Question: In the below posted code, is how I am customizing my 'Dialog'. But the contents that should fill the 'Dialog' are misplaced or are not in its respective position of the 'Dialog'. For an example, the word "Report" should be placed at the upper part of the 'dialog' along with the 'icon', but as you see in the image, they are placed under the line that separated the upper part of the 'title' and the 'icon' and the rest of the 'dialog'. how to correct it?
Please have a look at the image of the output and the code as well.
JavaCode:
'''
Dialog reportAlertDialog = new Dialog(MeetingPointFix.this);
LayoutInflater reportAlertDialogLayoutInflater = LayoutInflater.from(getApplicationContext());
View reportAlertDialogInflatedView = reportAlertDialogLayoutInflater.inflate(R.layout.report_dialog, null);
reportAlertDialog.setContentView(reportAlertDialogInflatedView);
int [] viewsRefsIds = {R.id.reportLocNameValue, R.id.reportLocLatValue, R.id.reportLocLngValue, R.id.reportTimeValue,
R.id.reportDateValue, R.id.reportImgTitleValue, R.id.reportImgPathValue
};
TextView [] viewsVars = new TextView[viewsRefsIds.length];
TextView reportAlertDialogMSG = (TextView) reportAlertDialog.findViewById(R.id.reportDialogMessageValue);
TextView reportAlertDialogTitle = (TextView) reportAlertDialog.findViewById(R.id.reportDialogTitleValue);
reportAlertDialogMSG.setText(REPORT_ALERT_DIALOG_MSG);
reportAlertDialogTitle.setText(REPORT_ALERT_DIALOG_TITLE);
for (int i=0; i<bundleVals.length; i++) {
viewsVars[i] = (TextView) reportAlertDialog.findViewById(viewsRefsIds[i]);
viewsVars[i].setText(bundleVals[i]);
}
reportAlertDialog.show();
'''
LogCat:
'''
05-24 10:35:32.357: E/AndroidRuntime(5673): FATAL EXCEPTION: main
05-24 10:35:32.357: E/AndroidRuntime(5673): Process: com.example.meetingpointlocator_03, PID: 5673
05-24 10:35:32.357: E/AndroidRuntime(5673): java.lang.RuntimeException: The feature has not been requested
05-24 10:35:32.357: E/AndroidRuntime(5673): at com.android.internal.policy.impl.PhoneWindow.getDrawableState(PhoneWindow.java:3200)
05-24 10:35:32.357: E/AndroidRuntime(5673): at com.android.internal.policy.impl.PhoneWindow.setFeatureDrawableResource(PhoneWindow.java:1208)
05-24 10:35:32.357: E/AndroidRuntime(5673): at android.app.Dialog.setFeatureDrawableResource(Dialog.java:1049)
05-24 10:35:32.357: E/AndroidRuntime(5673): at com.example.meetingpointlocator_03.MeetingPointFix$4.report(MeetingPointFix.java:296)
05-24 10:35:32.357: E/AndroidRuntime(5673): at com.example.meetingpointlocator_03.MeetingPointFix$4.onClick(MeetingPointFix.java:240)
05-24 10:35:32.357: E/AndroidRuntime(5673): at com.android.internal.app.AlertController$ButtonHandler.handleMessage(AlertController.java:166)
05-24 10:35:32.357: E/AndroidRuntime(5673): at android.os.Handler.dispatchMessage(Handler.java:102)
05-24 10:35:32.357: E/AndroidRuntime(5673): at android.os.Looper.loop(Looper.java:136)
05-24 10:35:32.357: E/AndroidRuntime(5673): at android.app.ActivityThread.main(ActivityThread.java:5017)
05-24 10:35:32.357: E/AndroidRuntime(5673): at java.lang.reflect.Method.invokeNative(Native Method)
05-24 10:35:32.357: E/AndroidRuntime(5673): at java.lang.reflect.Method.invoke(Method.java:515)
05-24 10:35:32.357: E/AndroidRuntime(5673): at com.android.internal.os.ZygoteInit$MethodAndArgsCaller.run(ZygoteInit.java:779)
05-24 10:35:32.357: E/AndroidRuntime(5673): at com.android.internal.os.ZygoteInit.main(ZygoteInit.java:595)
05-24 10:35:32.357: E/AndroidRuntime(5673): at dalvik.system.NativeStart.main(Native Method)
'''
OutPut:

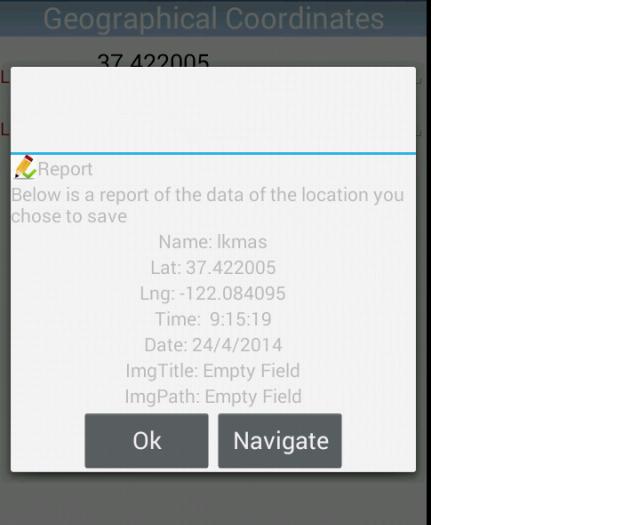
Answer: You need to set the title to the alerdialog
'''
reportAlertDialog.setTitle(REPORT_ALERT_DIALOG_TITLE);// takes charactersequence as param
'''
Similarly
'''
reportAlertDialog.setFeatureDrawableResource(Window.FEATURE_LEFT_ICON,R.drawabl e.some_icon);
'''
<URL>
You don't need that Custom 'ImageView' and 'TextView' it can be removed if you don't want them to appear in the dialog content part.
Edit:
> The feature has not been requested
'''
Dialog dialog = new Dialog(this);
dialog.requestWindowFeature(Window.FEATURE_LEFT_ICON); // request the feature
dialog.setContentView(R.layout.customlayout);
dialog.setTitle("My Title");
dialog.show();
dialog.setFeatureDrawableResource(Window.FEATURE_LEFT_ICON, R.drawable.ic_launcher);
// set the icson
'''